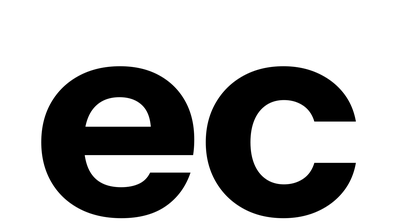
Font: InstrumentSans_Bold